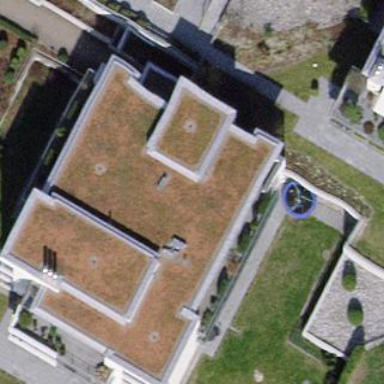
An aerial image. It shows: Grey apartment building with flat red roof.